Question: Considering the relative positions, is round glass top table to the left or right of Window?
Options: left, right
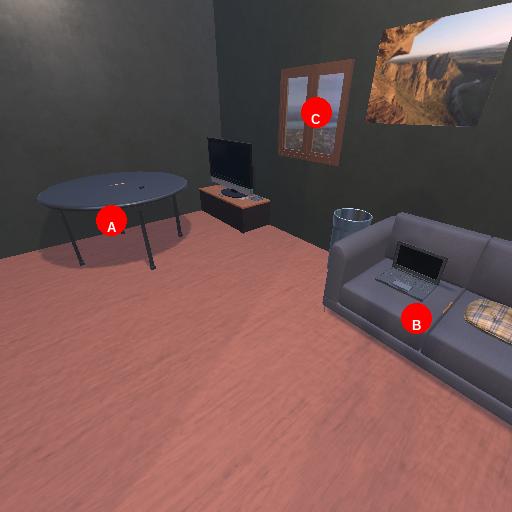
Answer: left